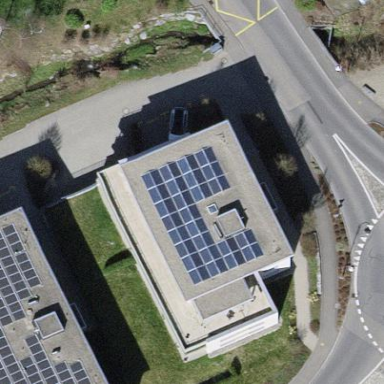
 consisting of solar photovoltaic panels."